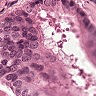
Metastatic tissue present: yes